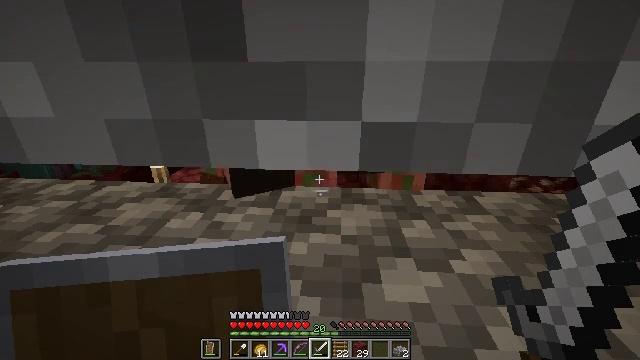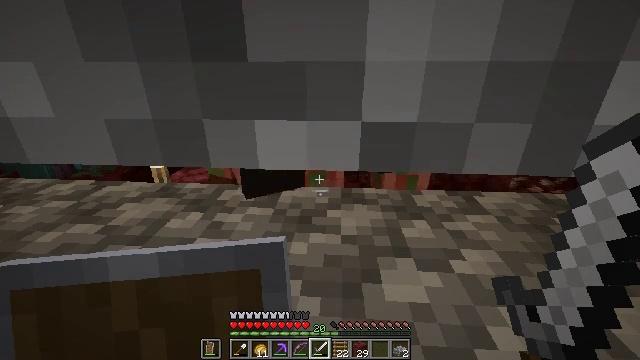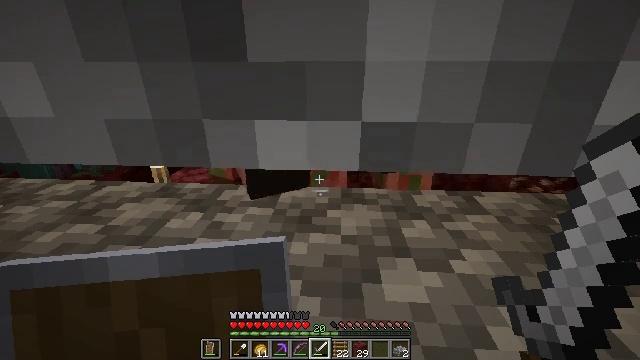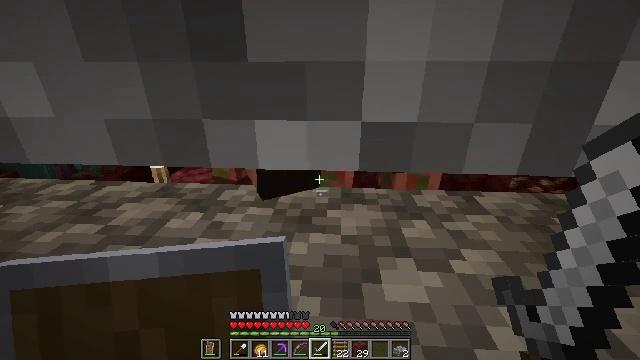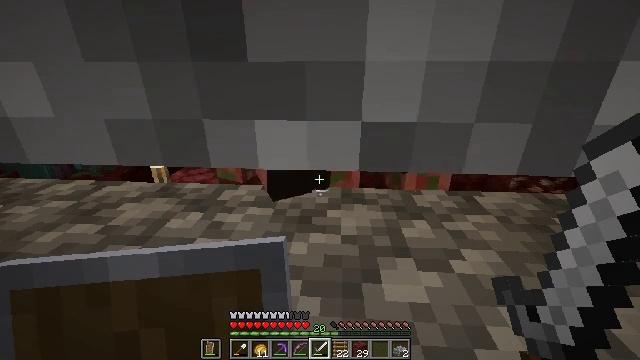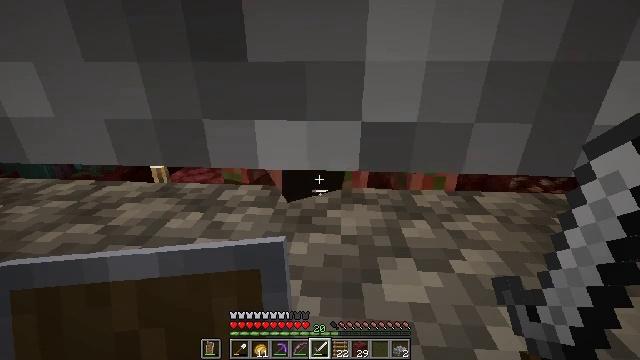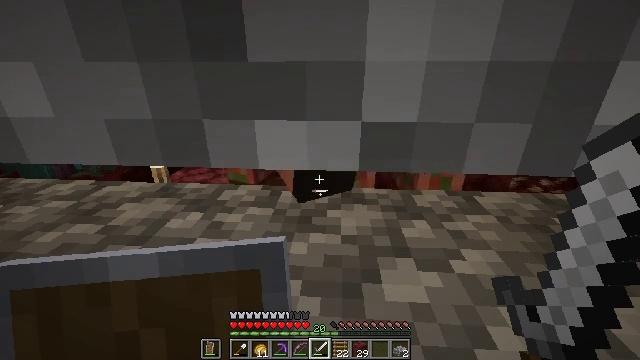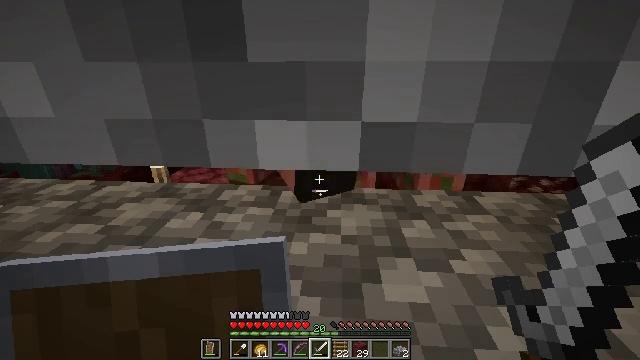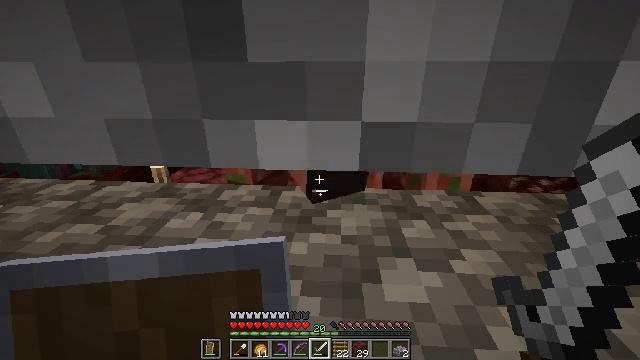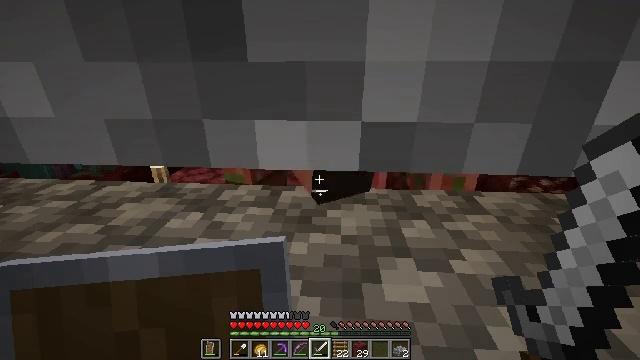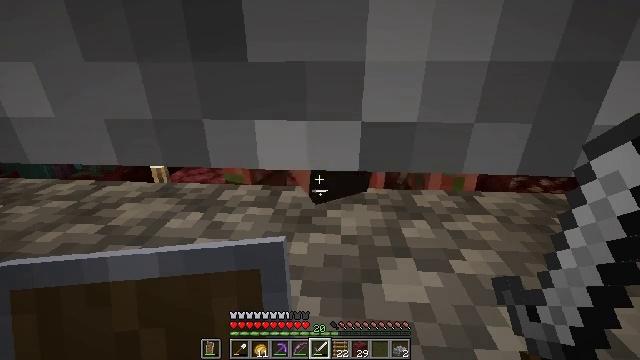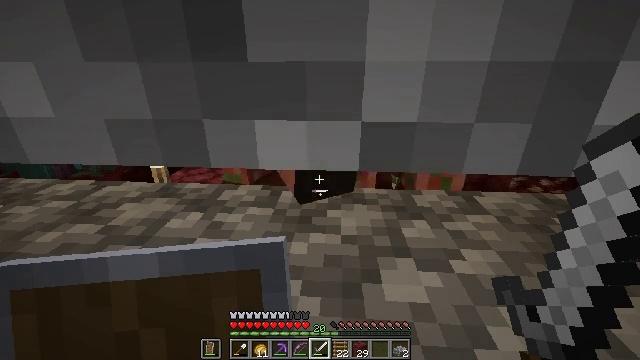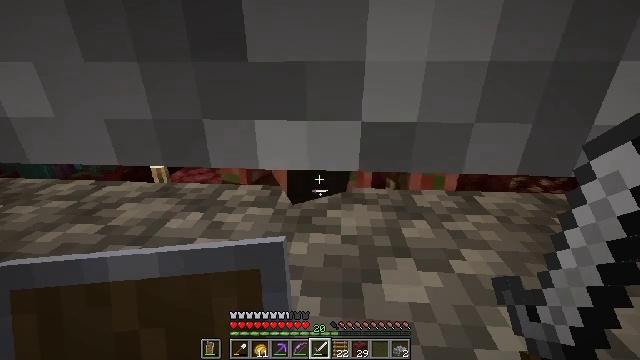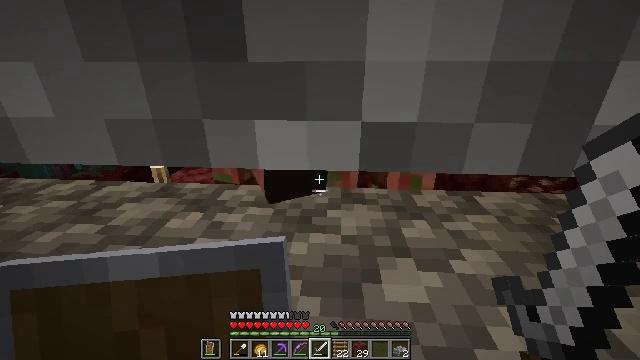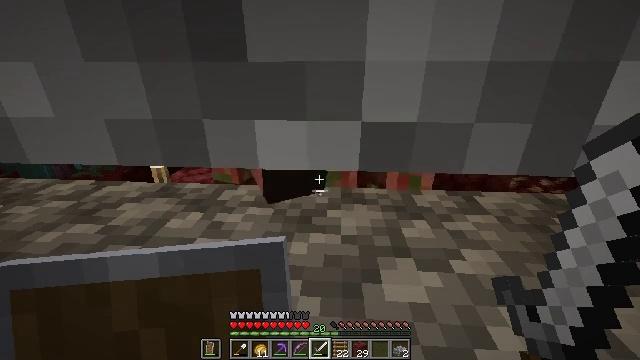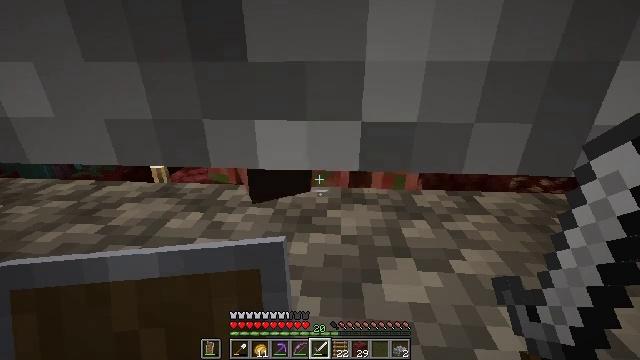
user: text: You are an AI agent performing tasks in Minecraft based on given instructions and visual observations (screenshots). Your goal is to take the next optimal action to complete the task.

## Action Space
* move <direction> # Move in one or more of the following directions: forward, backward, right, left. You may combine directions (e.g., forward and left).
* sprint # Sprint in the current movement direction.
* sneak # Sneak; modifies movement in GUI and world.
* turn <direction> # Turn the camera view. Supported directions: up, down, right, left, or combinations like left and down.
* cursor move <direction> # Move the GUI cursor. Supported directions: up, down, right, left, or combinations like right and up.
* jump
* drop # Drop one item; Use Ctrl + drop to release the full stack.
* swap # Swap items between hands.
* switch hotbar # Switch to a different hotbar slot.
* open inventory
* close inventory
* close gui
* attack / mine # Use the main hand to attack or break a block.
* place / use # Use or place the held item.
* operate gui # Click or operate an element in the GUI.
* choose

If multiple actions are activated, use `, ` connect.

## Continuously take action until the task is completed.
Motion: motion action
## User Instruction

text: Combat the zombified piglin.
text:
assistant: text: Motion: no_op
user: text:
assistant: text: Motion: no_op
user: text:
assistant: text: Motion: no_op
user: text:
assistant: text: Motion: no_op
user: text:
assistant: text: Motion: no_op
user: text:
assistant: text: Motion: no_op
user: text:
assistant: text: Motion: no_op
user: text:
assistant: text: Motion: no_op
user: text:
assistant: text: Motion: no_op
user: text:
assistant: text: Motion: no_op
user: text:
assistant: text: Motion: no_op
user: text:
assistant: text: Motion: no_op
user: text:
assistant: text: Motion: no_op
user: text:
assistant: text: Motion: no_op
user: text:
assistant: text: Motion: no_op
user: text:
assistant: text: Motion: no_op
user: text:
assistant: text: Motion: no_op
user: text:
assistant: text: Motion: no_op
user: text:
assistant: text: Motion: no_op
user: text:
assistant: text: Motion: no_op
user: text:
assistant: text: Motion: no_op
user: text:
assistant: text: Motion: no_op
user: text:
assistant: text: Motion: no_op
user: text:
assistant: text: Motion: no_op
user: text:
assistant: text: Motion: no_op
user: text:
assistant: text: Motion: no_op
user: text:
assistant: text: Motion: no_op
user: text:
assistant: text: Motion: no_op
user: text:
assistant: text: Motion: no_op
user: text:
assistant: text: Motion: no_op